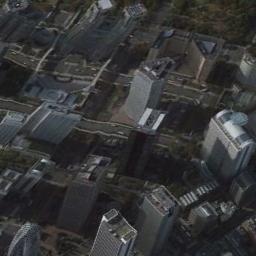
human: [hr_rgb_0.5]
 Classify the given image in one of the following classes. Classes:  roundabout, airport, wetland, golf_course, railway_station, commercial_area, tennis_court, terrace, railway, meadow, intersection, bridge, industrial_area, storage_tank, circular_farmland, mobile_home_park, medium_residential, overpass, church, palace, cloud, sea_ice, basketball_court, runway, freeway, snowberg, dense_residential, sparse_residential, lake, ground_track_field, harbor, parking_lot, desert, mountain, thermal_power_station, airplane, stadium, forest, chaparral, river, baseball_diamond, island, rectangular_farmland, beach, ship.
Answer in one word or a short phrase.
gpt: commercial_area